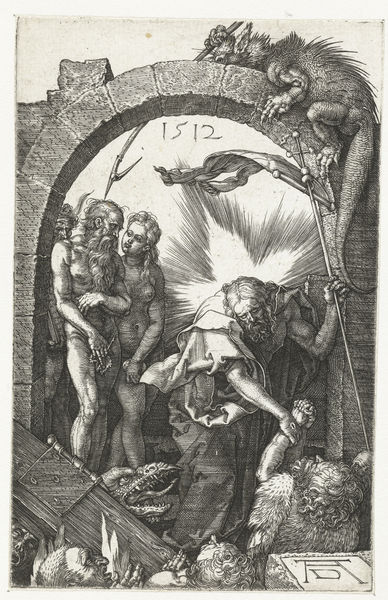
Titel: De afdaling in het voorgeborchte
Künstler: Albrecht Dürer
Standort: Amsterdam
Institution: Rijksmuseum
Schlagwörter: akt, gott, mann, nackt, frau, grau, haar, tiere, alt, jung, gesicht, stein, paar, blatt, renaissance, deutschland, bogen, stab, balken, adam, eva, paradies, kreuz, religion, sex, radierung, dämon, verführung, zahl, hilfe, heiliger, heilige, dürer, vertreibung, drache, albrecht, helfer, 1512, geebt